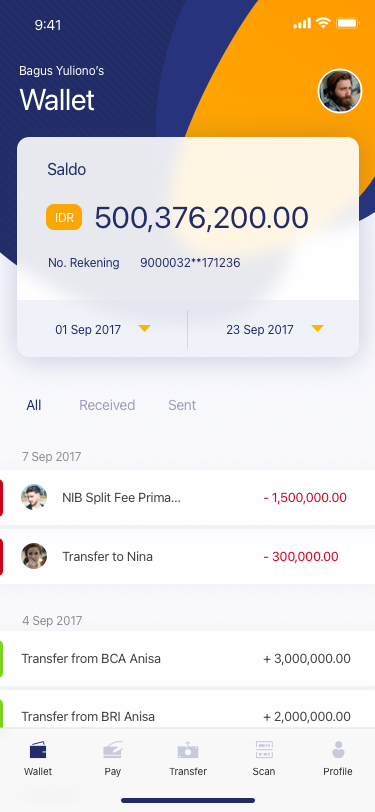
Text in this UI design:
Bagus Yuliono’s
Wallet
Saldo
No. Rekening
9000032**171236
 500,376,200.00
IDR
01 Sep 2017
23 Sep 2017
4 Sep 2017
Transfer from BCA Anisa
+ 3,000,000.00
Transfer from BRI Anisa
+ 2,000,000.00
7 Sep 2017
2 Sep 2017
NIB Split Fee Prima…
- 1,500,000.00
Transfer to Nina
- 300,000.00
All
Received
Sent